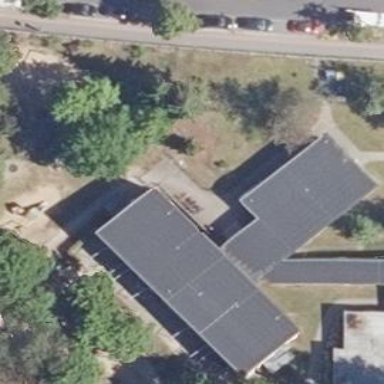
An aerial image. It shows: Kindergarten building.